Field crop: maize
Growth stage: 2
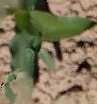
Species: maize